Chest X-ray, PA view. Patient: 16 years old, sex M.
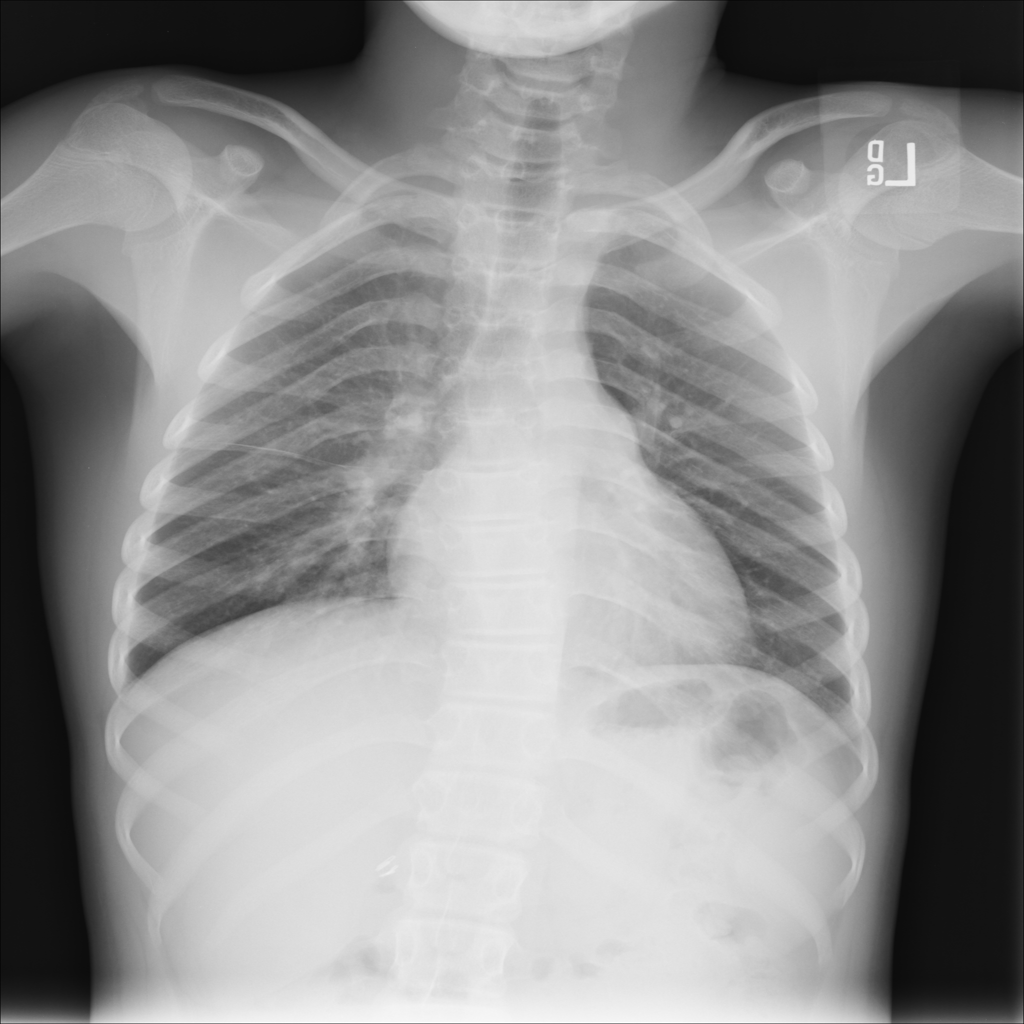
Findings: No Finding